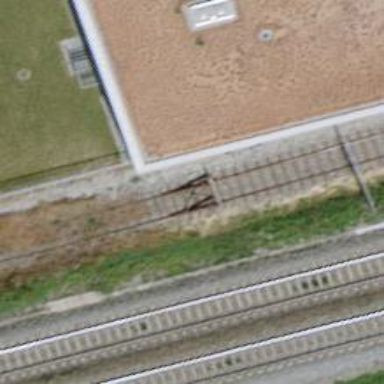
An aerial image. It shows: Railway buffer stop.